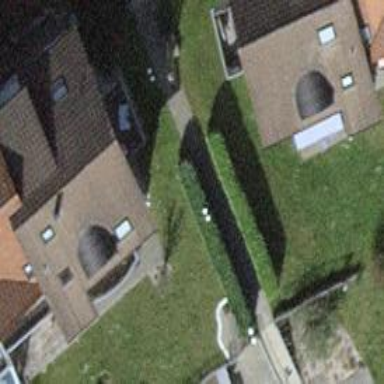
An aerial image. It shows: Hedge acting as barrier.